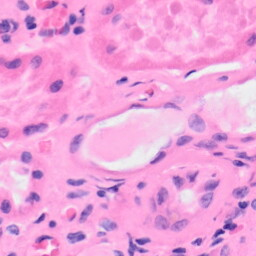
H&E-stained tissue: Kidney